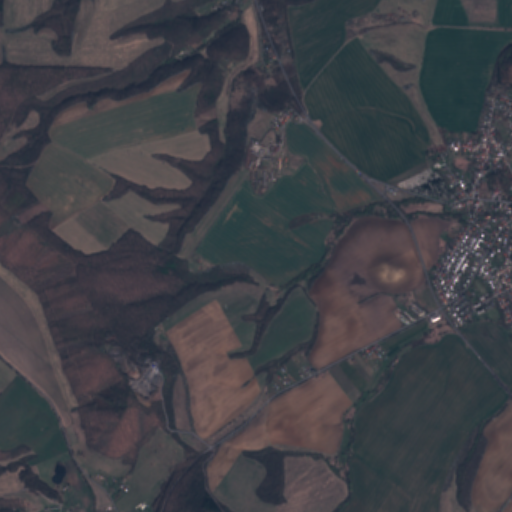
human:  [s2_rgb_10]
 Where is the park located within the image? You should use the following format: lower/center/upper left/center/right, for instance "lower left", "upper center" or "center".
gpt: The park is located in the upper right of the image.
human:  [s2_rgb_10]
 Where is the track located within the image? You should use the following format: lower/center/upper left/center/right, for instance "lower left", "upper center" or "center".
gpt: The track is located in the center right of the image.
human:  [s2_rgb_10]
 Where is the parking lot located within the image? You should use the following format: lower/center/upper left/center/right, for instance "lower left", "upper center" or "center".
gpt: There is no parking lot in the image.